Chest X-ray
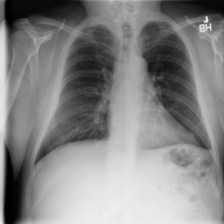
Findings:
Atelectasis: negative
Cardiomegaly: negative
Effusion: negative
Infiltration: negative
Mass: negative
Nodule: negative
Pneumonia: negative
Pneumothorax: negative
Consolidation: negative
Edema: negative
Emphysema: negative
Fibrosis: negative
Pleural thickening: negative
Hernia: negative